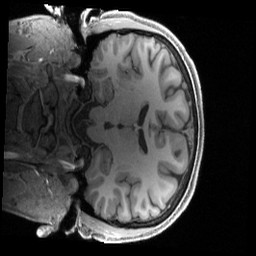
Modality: T1w
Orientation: coronal
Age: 30
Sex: male
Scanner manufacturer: siemens
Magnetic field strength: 3 T
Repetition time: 2.4 s
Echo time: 0.00222 s